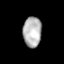
Tissue: lung
Cell type: Endothelial cells
Senescence score: 0.5978
Nuclear area (px): 547
Mean DAPI intensity: 180.009